Field crop: maize
Growth stage: 1
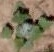
Species: chenopodium